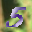
Label: 5